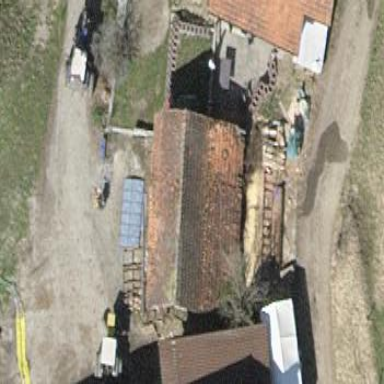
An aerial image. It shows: Shed building.